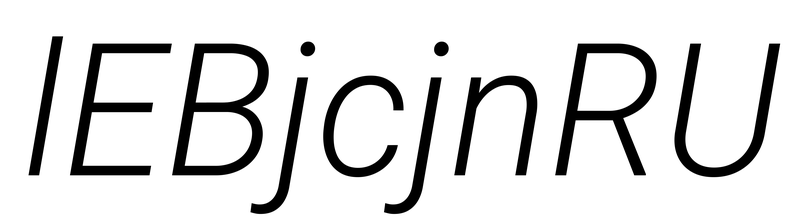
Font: Roboto-Italic_Light_Italic